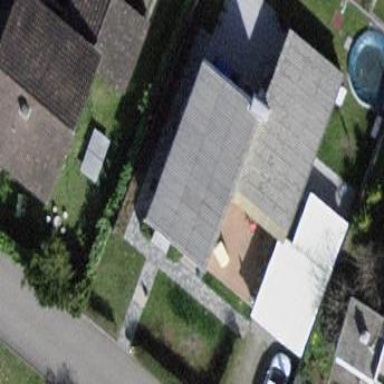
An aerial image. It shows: Building with tile roof.